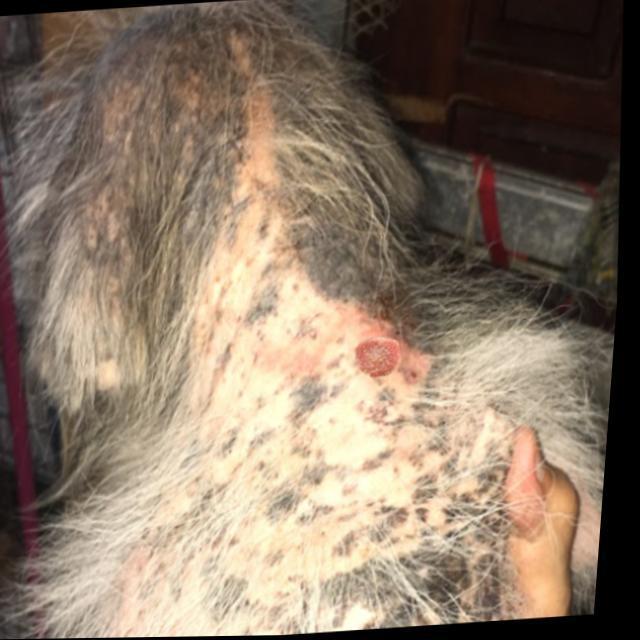
Canine ringworm (Dermatophytosis) — fungal infection caused by Microsporum or Trichophyton. Presents with circular alopecia, scaling, crusting, and broken hairs.